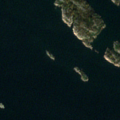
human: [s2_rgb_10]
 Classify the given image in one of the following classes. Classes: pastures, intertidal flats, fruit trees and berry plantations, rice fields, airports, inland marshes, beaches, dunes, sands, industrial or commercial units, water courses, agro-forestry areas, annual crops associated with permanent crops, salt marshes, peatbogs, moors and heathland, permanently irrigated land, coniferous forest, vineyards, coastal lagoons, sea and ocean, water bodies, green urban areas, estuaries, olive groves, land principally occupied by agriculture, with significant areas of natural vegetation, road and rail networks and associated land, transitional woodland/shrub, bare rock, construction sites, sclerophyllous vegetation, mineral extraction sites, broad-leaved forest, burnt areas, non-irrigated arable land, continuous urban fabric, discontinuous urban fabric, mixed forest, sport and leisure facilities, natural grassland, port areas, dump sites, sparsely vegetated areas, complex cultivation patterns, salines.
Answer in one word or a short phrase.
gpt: sea and ocean